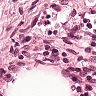
Metastatic tissue present: no